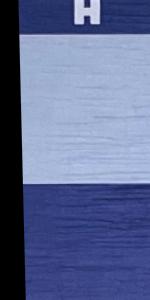
Label: Empty